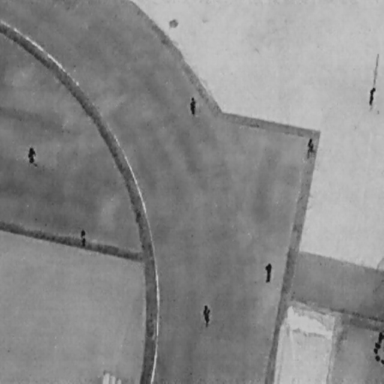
There are eight objects shown in the infrared image, including seven People, and a DontCare.